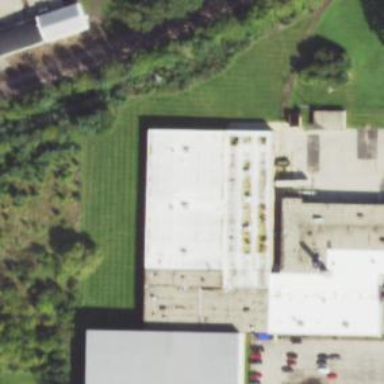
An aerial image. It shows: Industrial building.